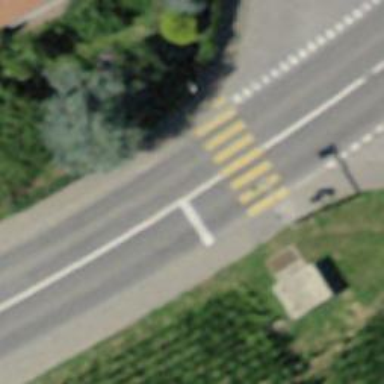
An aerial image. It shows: Marked crossing with zebra stripes on the road.